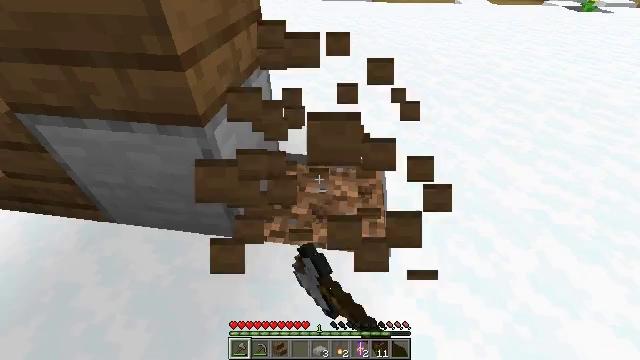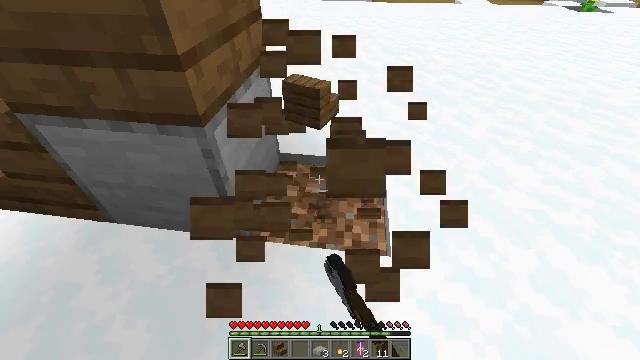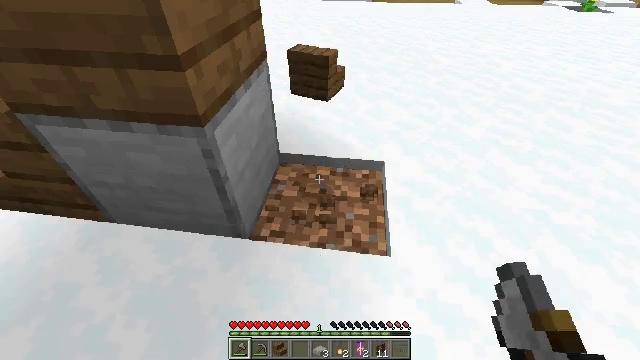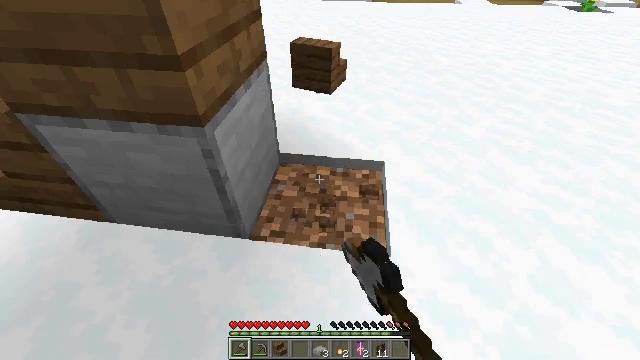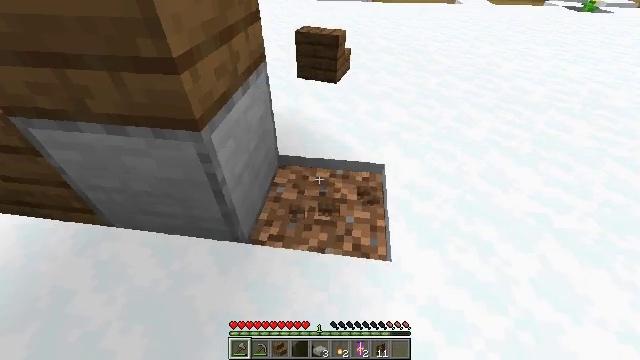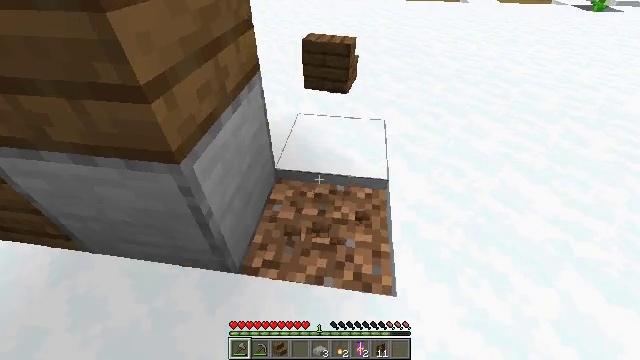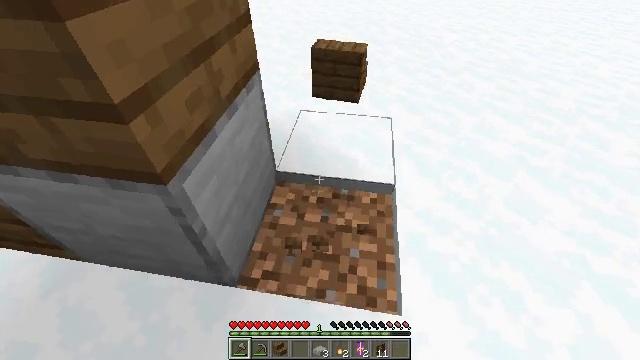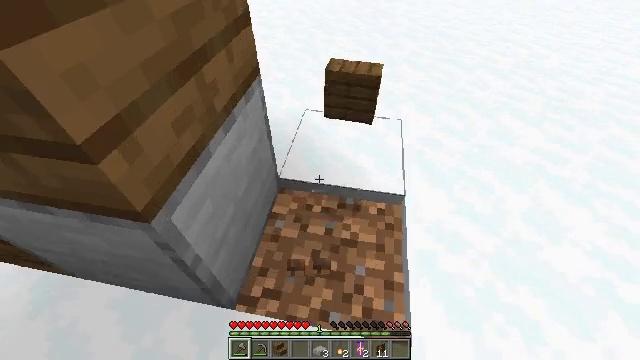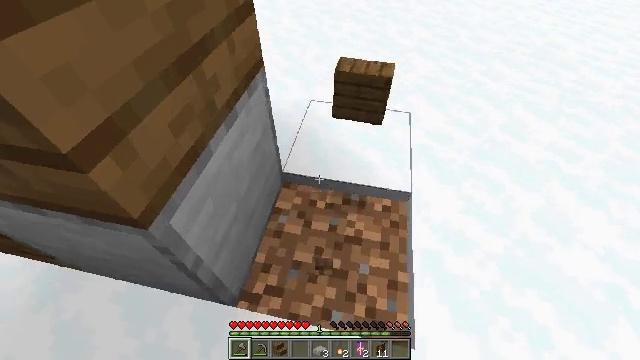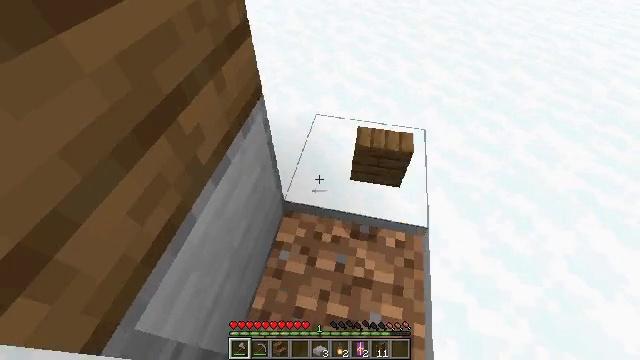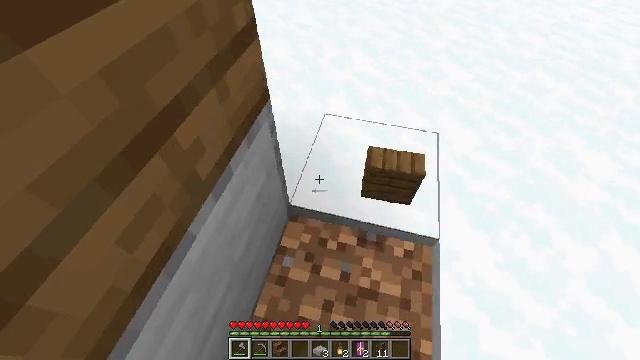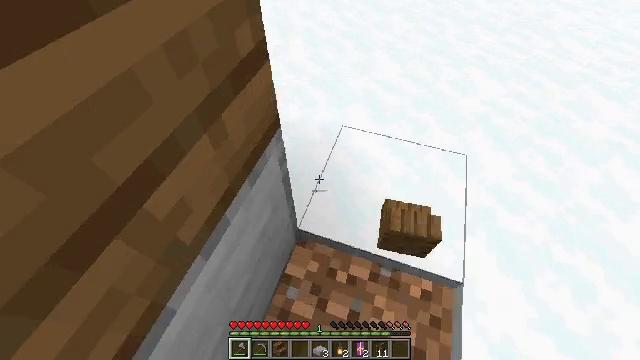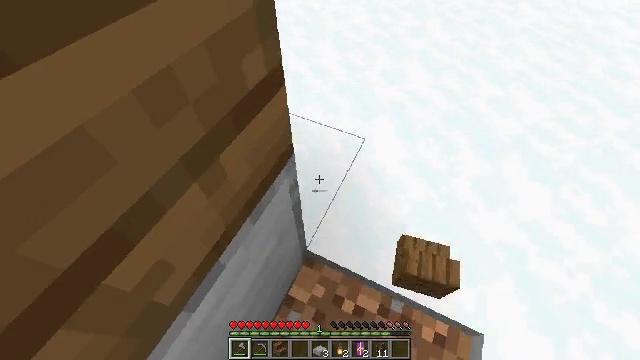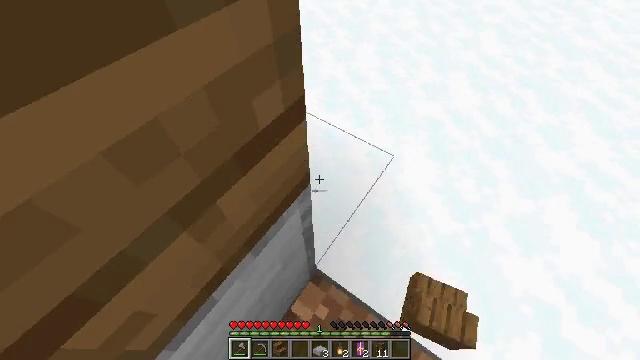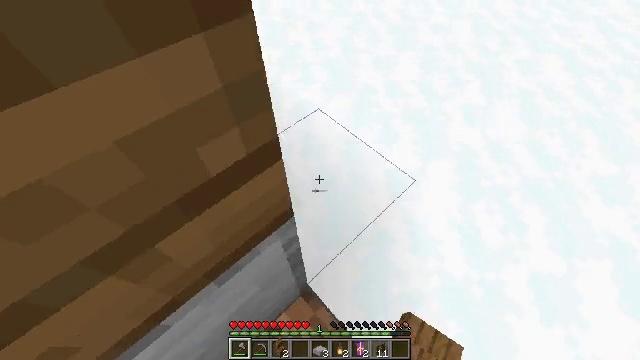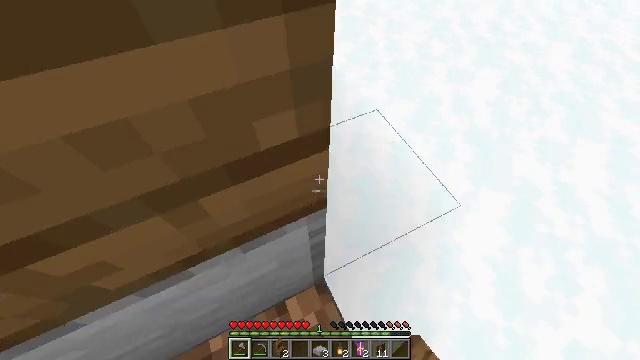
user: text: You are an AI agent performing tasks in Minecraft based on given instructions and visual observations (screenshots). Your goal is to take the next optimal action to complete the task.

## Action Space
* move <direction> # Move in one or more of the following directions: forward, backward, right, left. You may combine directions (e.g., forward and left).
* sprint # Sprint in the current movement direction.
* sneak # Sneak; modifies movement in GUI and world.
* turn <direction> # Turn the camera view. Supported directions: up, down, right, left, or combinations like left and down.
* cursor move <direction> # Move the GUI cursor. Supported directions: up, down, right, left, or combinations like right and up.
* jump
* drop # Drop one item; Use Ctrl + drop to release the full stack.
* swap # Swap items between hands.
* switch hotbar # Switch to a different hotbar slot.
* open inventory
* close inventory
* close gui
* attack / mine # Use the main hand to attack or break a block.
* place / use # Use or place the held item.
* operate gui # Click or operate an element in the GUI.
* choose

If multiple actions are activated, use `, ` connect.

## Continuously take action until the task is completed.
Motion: motion action
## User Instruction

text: Attack the smooth stone block to break it.
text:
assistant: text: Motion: attack / mine
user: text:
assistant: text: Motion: attack / mine
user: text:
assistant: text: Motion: attack / mine
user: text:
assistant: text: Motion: move forward
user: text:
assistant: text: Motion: move forward
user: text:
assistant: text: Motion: move forward, turn down
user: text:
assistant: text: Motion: move forward, turn left and down
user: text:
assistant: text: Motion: move forward, turn left and down
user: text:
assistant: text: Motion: move forward, turn left and down
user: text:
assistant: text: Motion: move forward, turn left and down
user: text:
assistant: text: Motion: move forward, turn left and down
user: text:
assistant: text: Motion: move forward, turn left
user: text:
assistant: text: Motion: turn left
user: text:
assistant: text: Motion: turn left
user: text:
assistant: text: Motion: move back, turn left
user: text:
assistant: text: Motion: move back, turn left and down
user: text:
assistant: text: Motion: move back, turn left
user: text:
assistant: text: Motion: move back, turn left
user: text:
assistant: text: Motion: turn left
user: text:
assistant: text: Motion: turn left and up
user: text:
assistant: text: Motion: turn left and up, switch to hotbar 2
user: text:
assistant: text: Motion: turn left, switch to hotbar 2
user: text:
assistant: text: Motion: turn left and up, switch to hotbar 2
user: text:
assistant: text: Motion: turn left and up
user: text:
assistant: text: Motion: turn left and up
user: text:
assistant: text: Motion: turn up
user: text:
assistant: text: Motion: no_op
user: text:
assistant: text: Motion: attack / mine
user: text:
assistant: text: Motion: attack / mine
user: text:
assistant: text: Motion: attack / mine